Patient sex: M
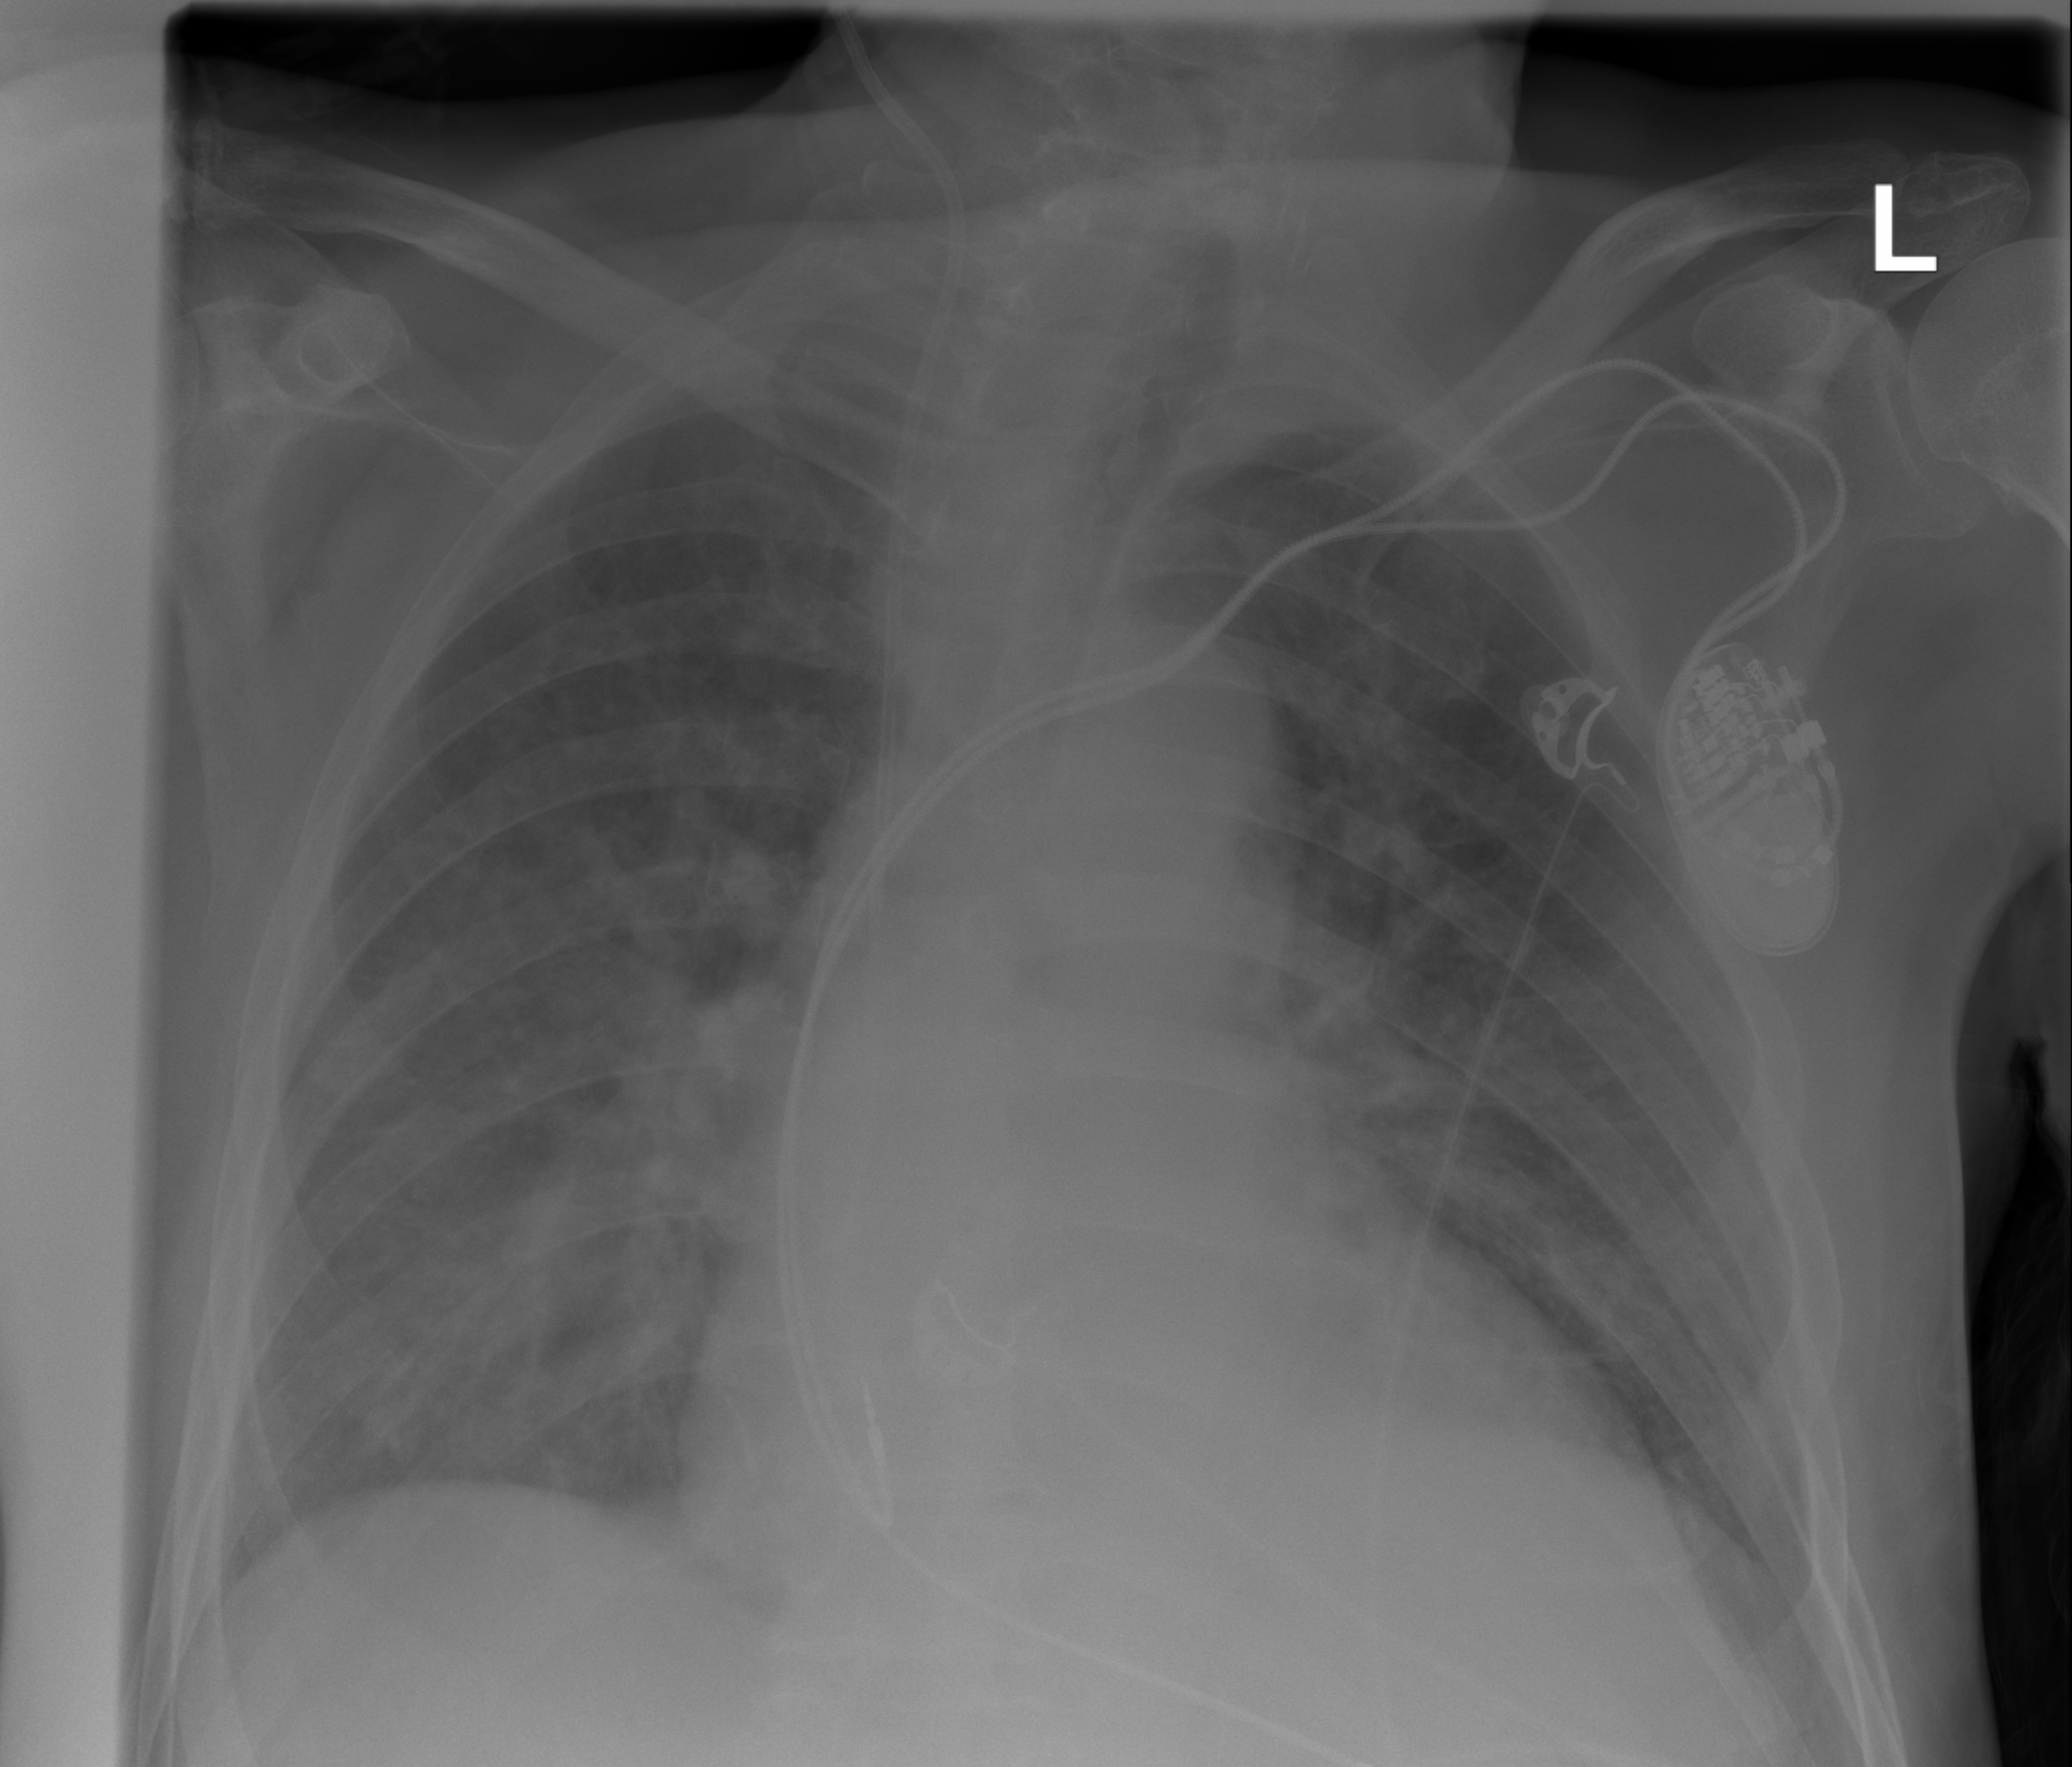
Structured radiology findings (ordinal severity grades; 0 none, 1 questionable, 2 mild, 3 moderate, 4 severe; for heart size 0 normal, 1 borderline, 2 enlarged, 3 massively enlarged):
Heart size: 0
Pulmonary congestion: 2
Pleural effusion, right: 0
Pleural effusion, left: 0
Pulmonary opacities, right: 0
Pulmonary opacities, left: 0
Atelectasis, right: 0
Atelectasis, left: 0